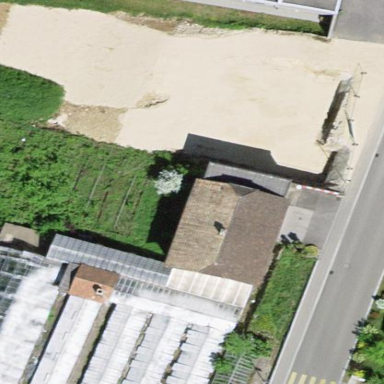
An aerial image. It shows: Greenhouse.